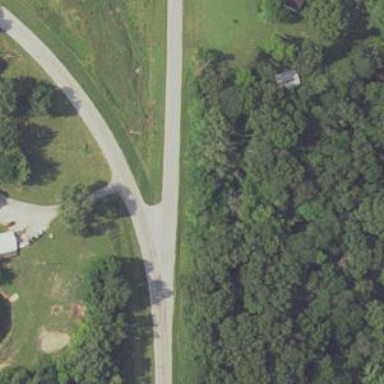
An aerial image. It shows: Road with stop sign.